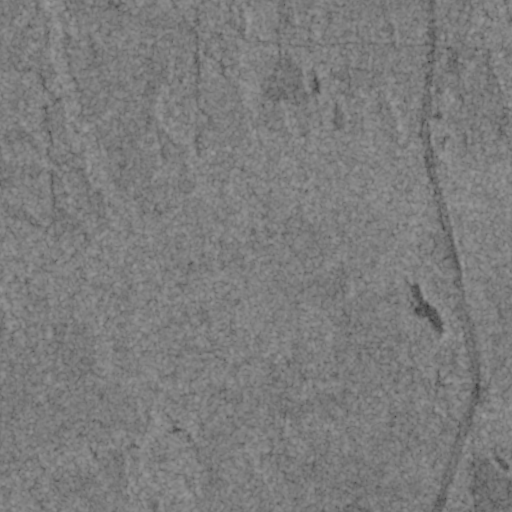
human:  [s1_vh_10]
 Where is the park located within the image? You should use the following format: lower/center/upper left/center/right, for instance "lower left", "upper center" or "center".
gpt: The park is located in the upper right of the image.
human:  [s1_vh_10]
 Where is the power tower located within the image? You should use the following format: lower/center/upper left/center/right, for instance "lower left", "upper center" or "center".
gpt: There is no power tower in the image.

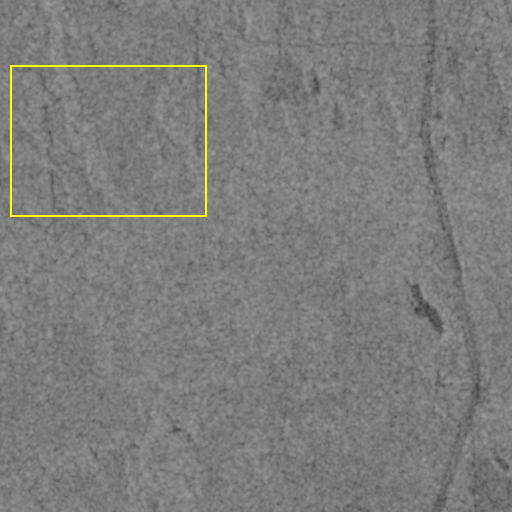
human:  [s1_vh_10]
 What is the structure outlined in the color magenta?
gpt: There is no magenta outline.
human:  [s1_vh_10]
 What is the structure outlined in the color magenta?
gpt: There is no structure outlined in magenta.